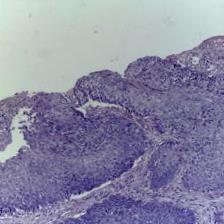
Diagnosis: OSCC